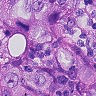
Metastatic tissue present: yes